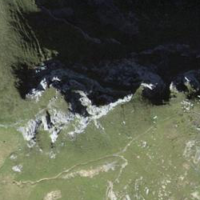
EUNIS habitat code: 23
Species observed at this site:
Arnica montana